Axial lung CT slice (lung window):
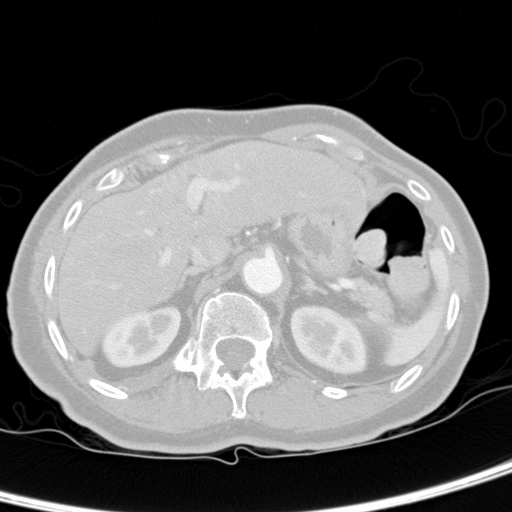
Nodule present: no